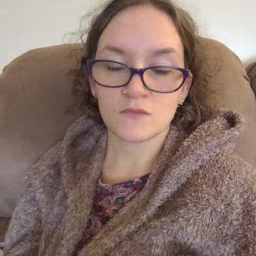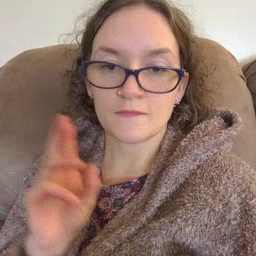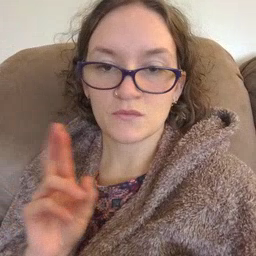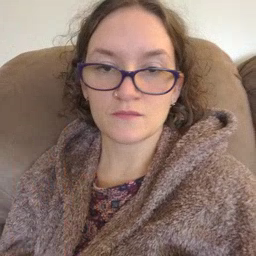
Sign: refrigerator